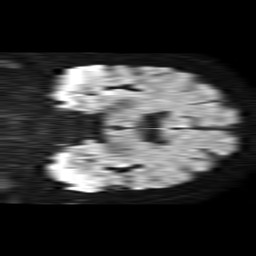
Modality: TRACE
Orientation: coronal
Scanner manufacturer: philips
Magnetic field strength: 1.5 T
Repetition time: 4.6 s
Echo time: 0.08941 s